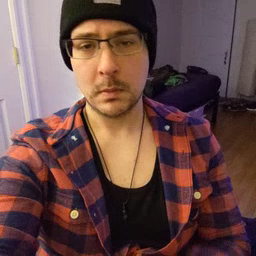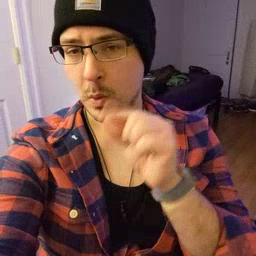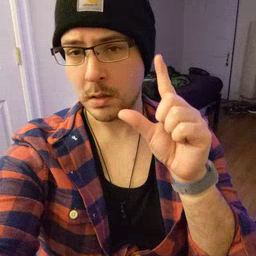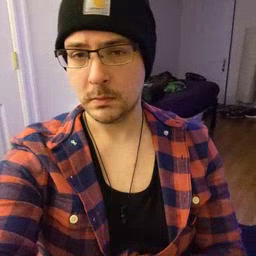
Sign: awake